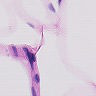
Metastatic tissue present: no